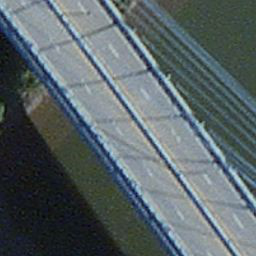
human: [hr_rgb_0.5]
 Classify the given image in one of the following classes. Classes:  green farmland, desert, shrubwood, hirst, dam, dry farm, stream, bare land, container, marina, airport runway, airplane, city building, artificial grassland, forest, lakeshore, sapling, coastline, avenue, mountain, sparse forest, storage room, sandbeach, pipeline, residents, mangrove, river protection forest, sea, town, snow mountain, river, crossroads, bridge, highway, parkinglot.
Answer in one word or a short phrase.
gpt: bridge